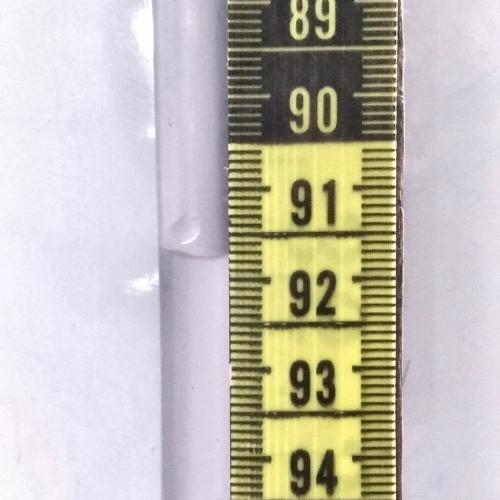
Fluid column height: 91.8 cm